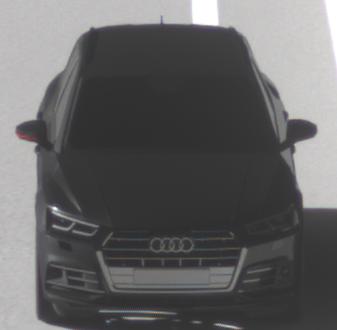
Make: Audi
Model: Q5 45 TFSI
Detailed model: Q5 (FY)
Model produced from: 2019/01
Model produced until: 2019/05
Doors: 5
Color: black
Road condition: dry road
Daytime: morning or afternoon
Contrast: high contrast